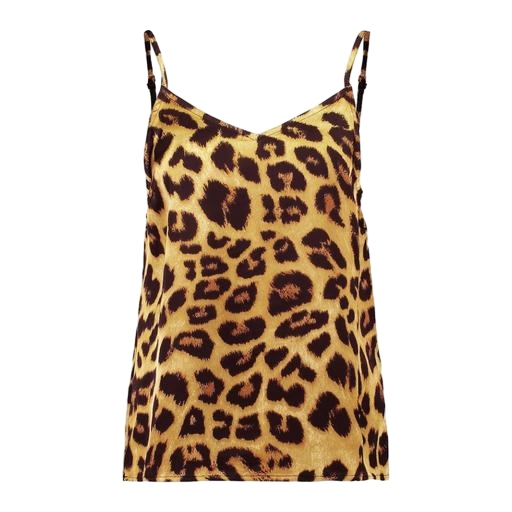
leopard skin print tank top, animal leopard-print vest, brown leopard-print sleeveless blouse, white background